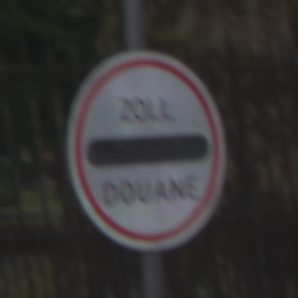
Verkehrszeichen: Zollstelle
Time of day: MorningAfternoon
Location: Outdoor (Urban)
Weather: Overcast
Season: NotSpecified
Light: Natural